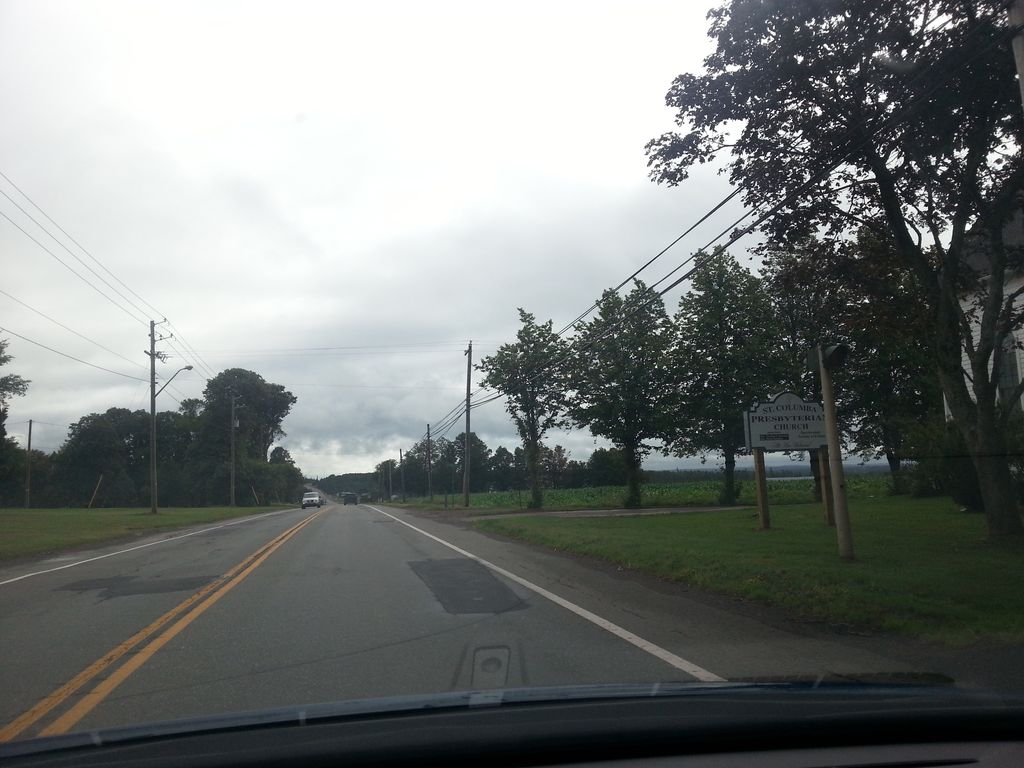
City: charlottetown